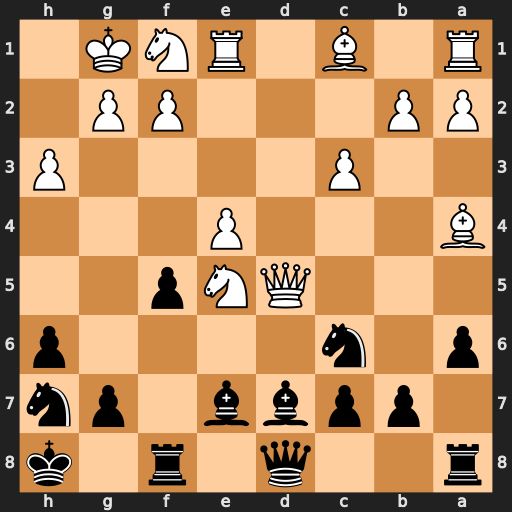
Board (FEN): r2q1r1k/1ppbb1pn/p1n4p/3QNp2/B3P3/2P4P/PP3PP1/R1B1RNK1
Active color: b
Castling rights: -
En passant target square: -
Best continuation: Nxe5 Bxd7 Nxd7